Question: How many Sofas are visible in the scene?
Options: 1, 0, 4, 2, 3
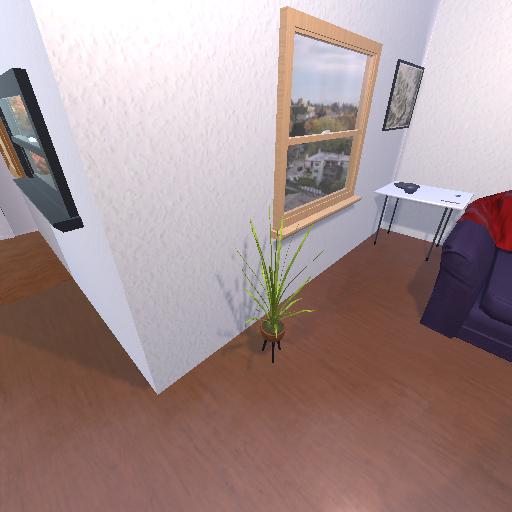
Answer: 1